Question: I've done some research, and I seem to be missing one small part of this algorithm. I understand how a Breadth-First Search works, but I don't understand how exactly it will get me to a specific path, as opposed to just telling me where each individual node can go. I guess the easiest way to explain my confusion is to provide an example:
So for instance, let's say I have a graph like this:

And my goal is to get from A to E (all edges are unweighted).
I start at A, because that's my origin. I queue A, followed by immediately dequeueing A and exploring it. This yields B and D, because A is connected to B and D. I thus queue both B and D.
I dequeue B and explore it, and find that it leads to A (already explored), and C, so I queue C. I then dequeue D, and find that it leads to E, my goal. I then dequeue C, and find that it also leads to E, my goal.
I know logically that the fastest path is A->D->E, but I'm not sure how exactly the breadth-first search helps - how should I be recording paths such that when I finish, I can analyze the results and see that the shortest path is A->D->E?
Also, note that I'm not actually using a tree, so there are no "parent" nodes, only children.
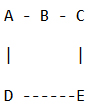
Answer: Technically, Breadth-first search (BFS) by itself does not let you find the shortest path, simply because BFS is not looking for a shortest path: BFS describes a strategy for searching a graph, but it does not say that you must search for anything in particular.
<URL> adapts BFS to let you find single-source shortest paths.
In order to retrieve the shortest path from the origin to a node, you need to maintain two items for each node in the graph: its current shortest distance, and the preceding node in the shortest path. Initially all distances are set to infinity, and all predecessors are set to empty. In your example, you set A's distance to zero, and then proceed with the BFS. On each step you check if you can improve the distance of a descendant, i.e. the distance from the origin to the predecessor plus the length of the edge that you are exploring is less than the current best distance for the node in question. If you can improve the distance, set the new shortest path, and remember the predecessor through which that path has been acquired. When the BFS queue is empty, pick a node (in your example, it's E) and traverse its predecessors back to the origin. This would give you the shortest path.
If this sounds a bit confusing, wikipedia has a nice <URL> on the topic.